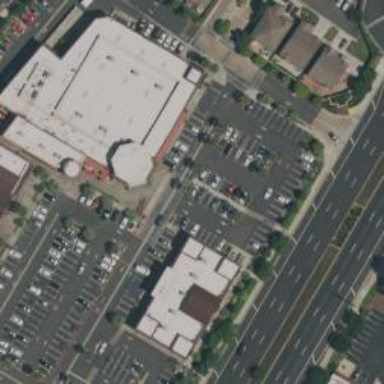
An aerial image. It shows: Supermarket.